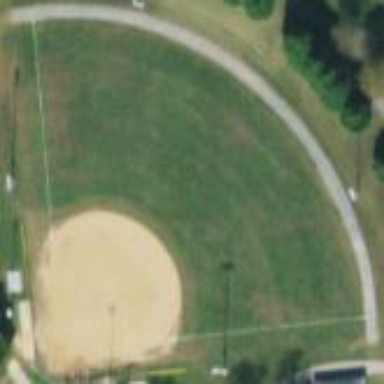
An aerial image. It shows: Baseball pitch for leisure and sports activities.